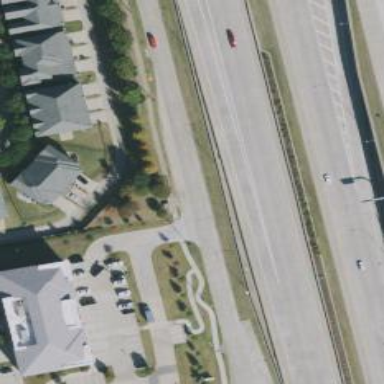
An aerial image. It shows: Secondary road with frontage road alongside.